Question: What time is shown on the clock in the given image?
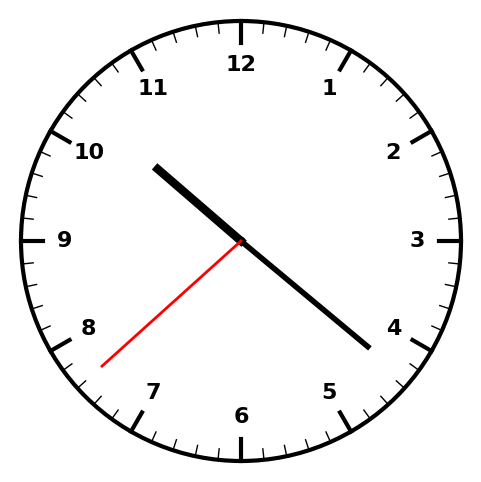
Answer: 10:21:38